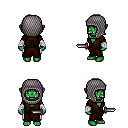
a pixel art fantasy rpg character, female body template, orc, green skin, brown robe, white pants, purple long mohawk hairstyle, chain hood, white cloth bandages, dagger, four views (front, back, left, right), 2x2 character sprite sheet, small pixel art, hard edges, no anti-aliasing